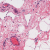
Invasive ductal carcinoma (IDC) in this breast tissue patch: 0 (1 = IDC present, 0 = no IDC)